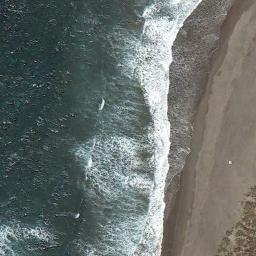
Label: beach